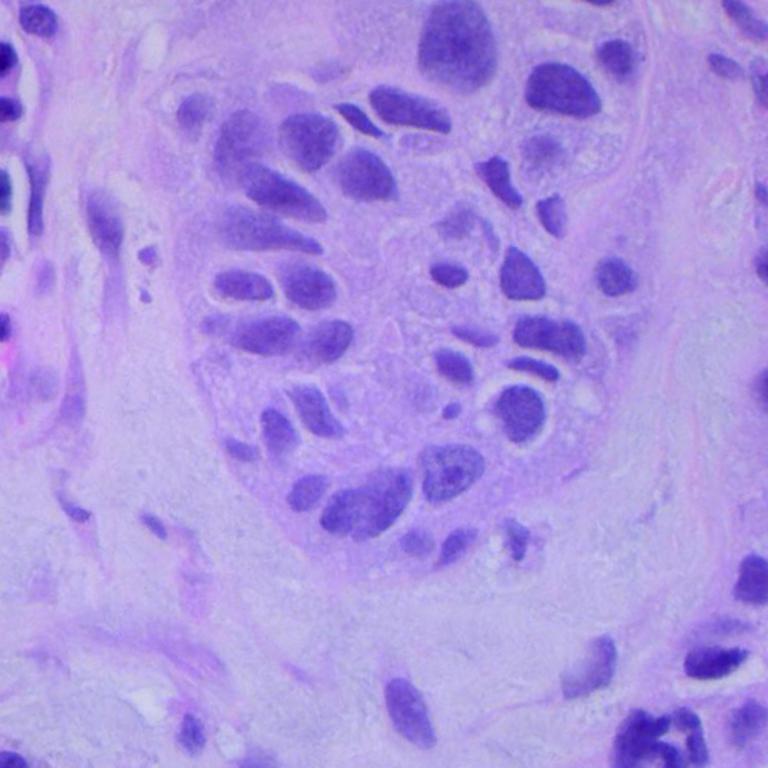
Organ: lung
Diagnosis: squamous carcinomas